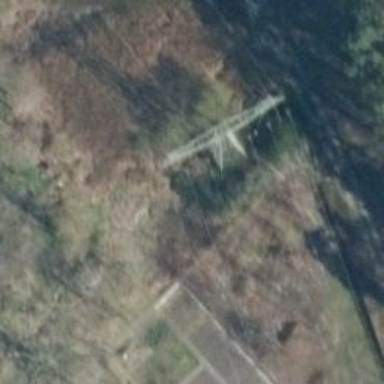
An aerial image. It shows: Power tower.